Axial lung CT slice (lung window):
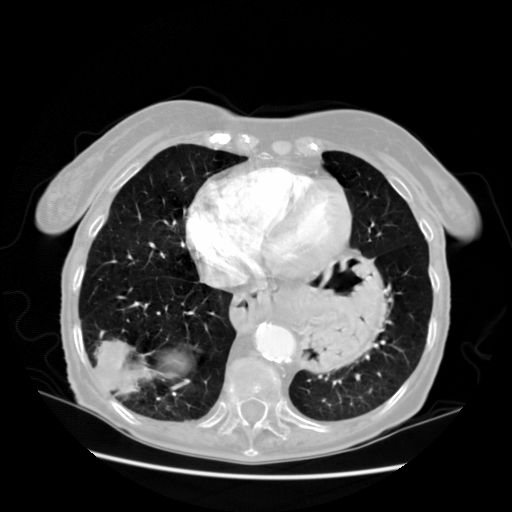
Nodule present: no